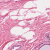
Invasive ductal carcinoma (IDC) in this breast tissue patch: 0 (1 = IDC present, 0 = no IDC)